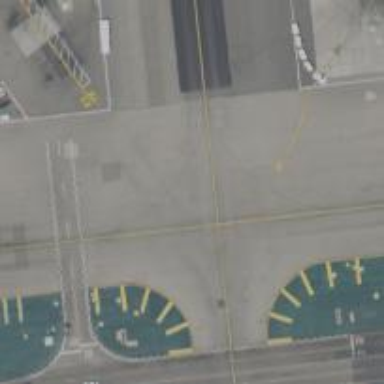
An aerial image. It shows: View of taxiway at the airport.